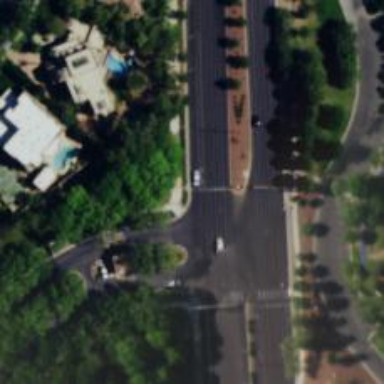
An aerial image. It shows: Solid stop line on the road.